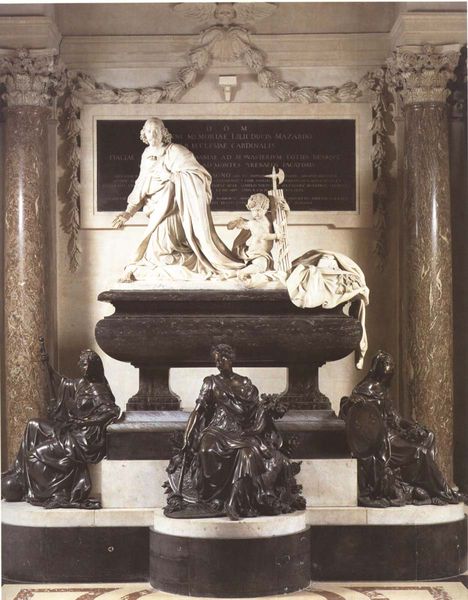
Titel: Grabmal des Kardinals Mazarin
Künstler: Antoine Coysevox
Institution: Paris, Institut de France
Schlagwörter: mann, weiß, frauen, frau, marmor, schwarz, säule, säulen, rot, barock, sockel, stein, innen, girlande, engel, putte, putto, skulptur, schrift, figuren, bischof, tafel, inschrift, plastik, podest, kreuz, waffe, fürst, kapitell, skulpturen, grab, allegorien, schwar, alabaster, grabmal, grabmahl, tumba, kirchenfürst